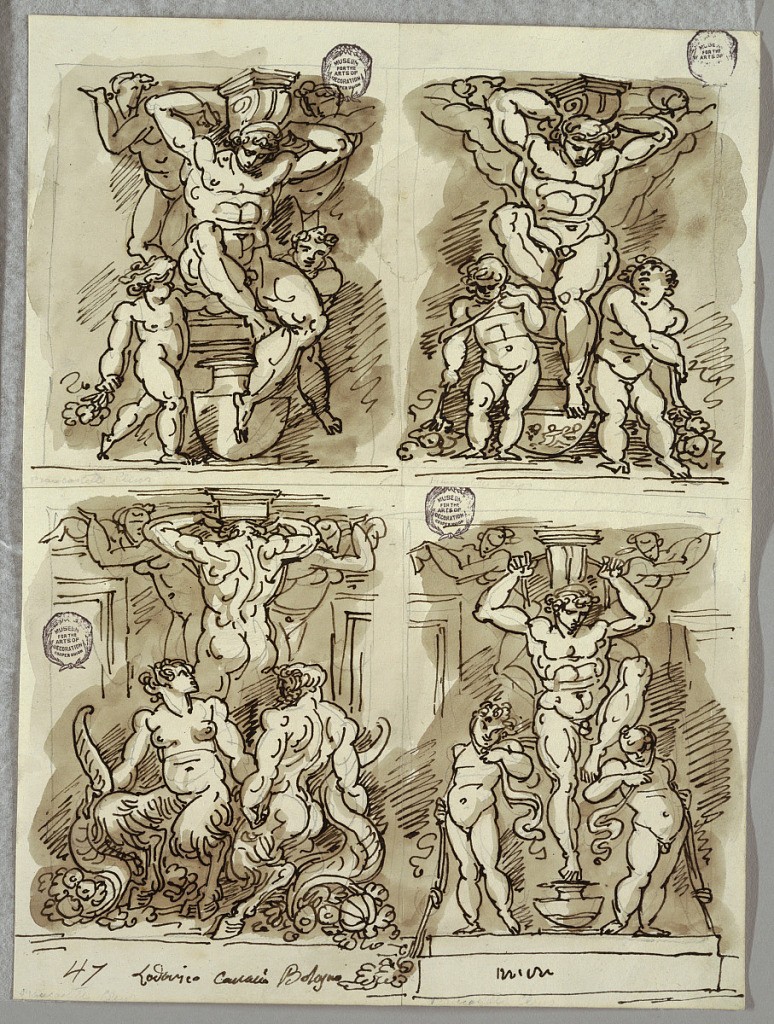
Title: Four Herms, Studies after the Carracci
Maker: Felice Giani, Italian, 1758–1823
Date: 1821–22
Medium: Pen and brown ink, brush and brown wash, over black chalk on white heavy wove paper
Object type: Sketchbook folio
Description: All four drawings of herms flanked by putti and supporting bracket; lower left drawing of herm flanked by male and female satyr, and two female herms.